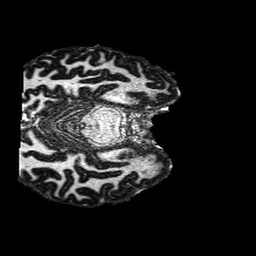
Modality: MP2RAGE
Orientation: axial